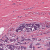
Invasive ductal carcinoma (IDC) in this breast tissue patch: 1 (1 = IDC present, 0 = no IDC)